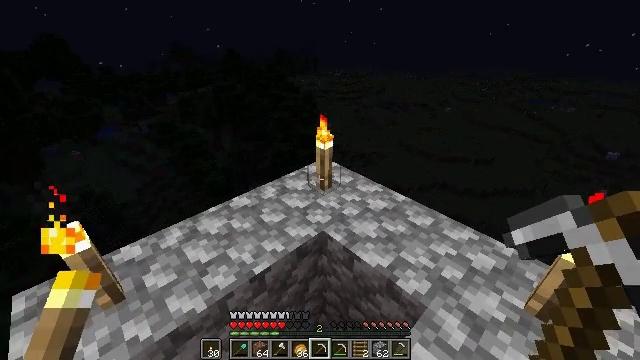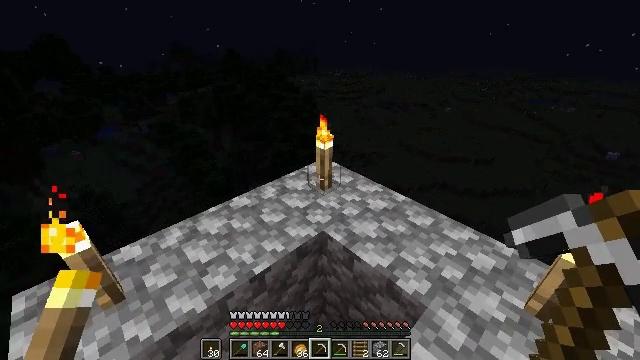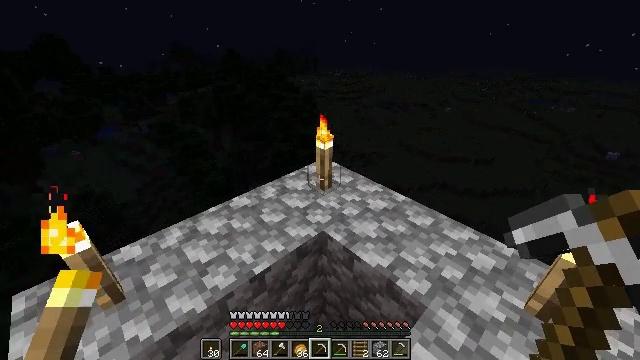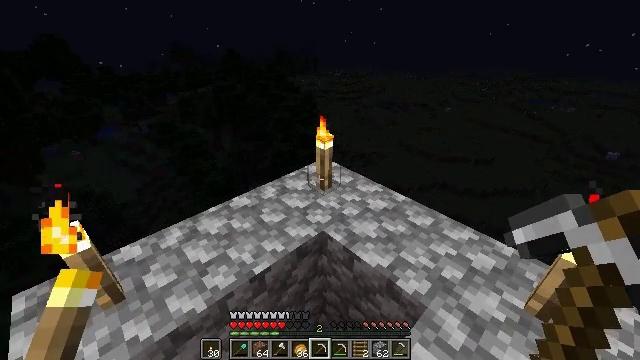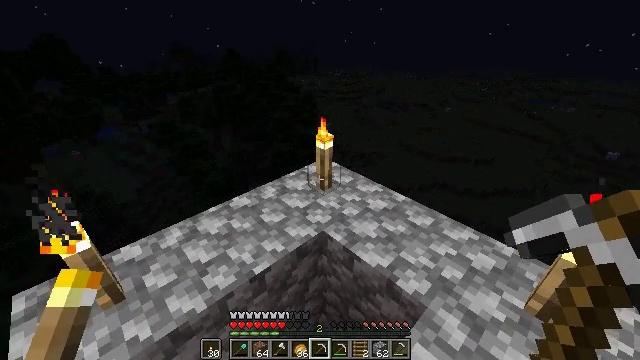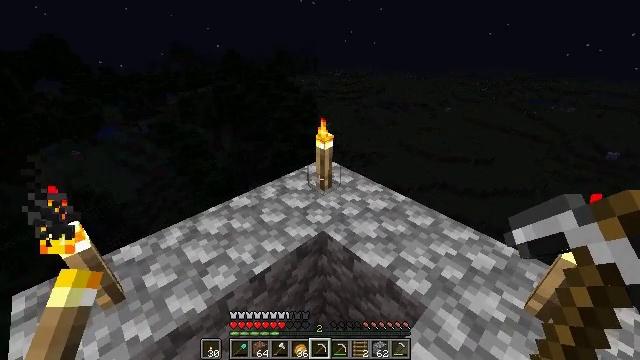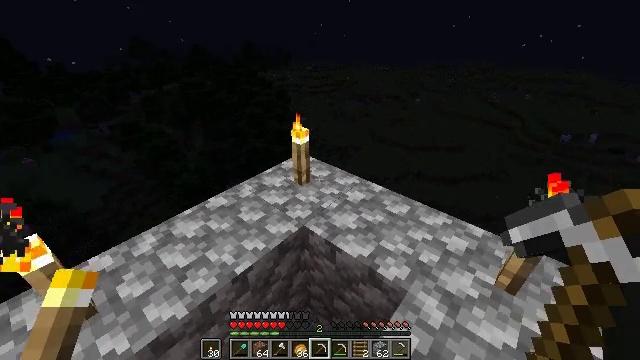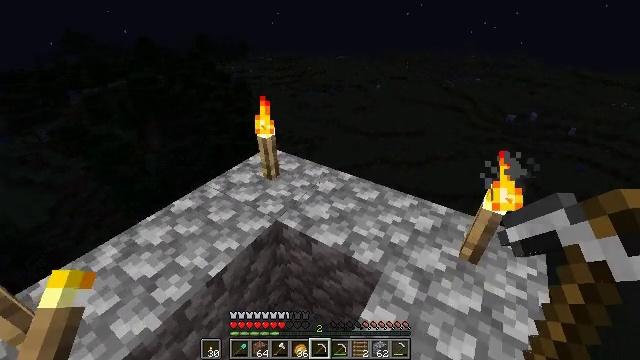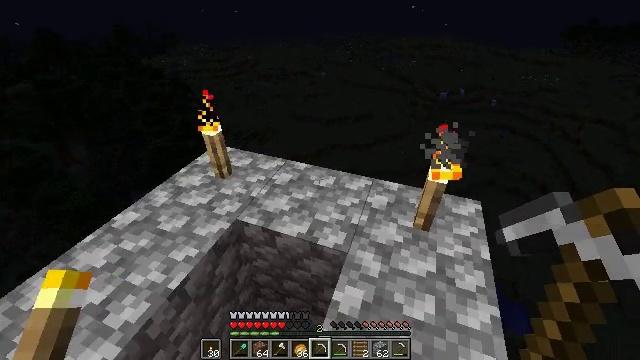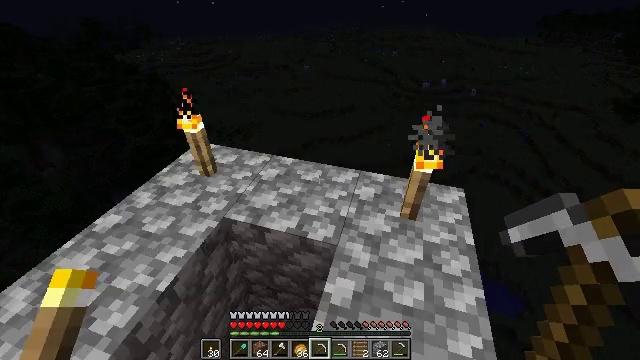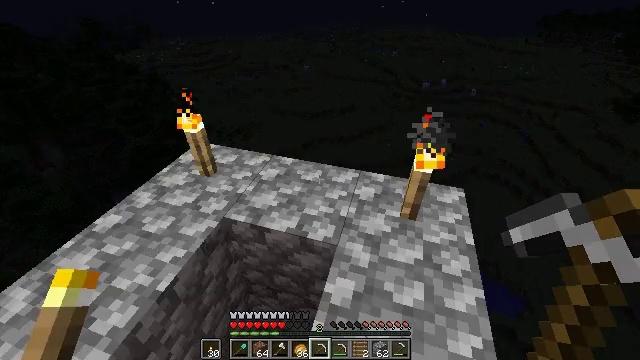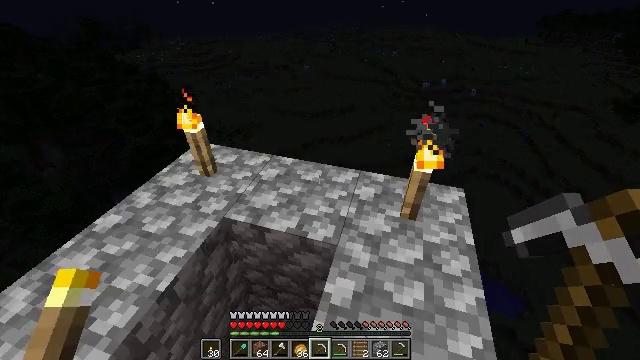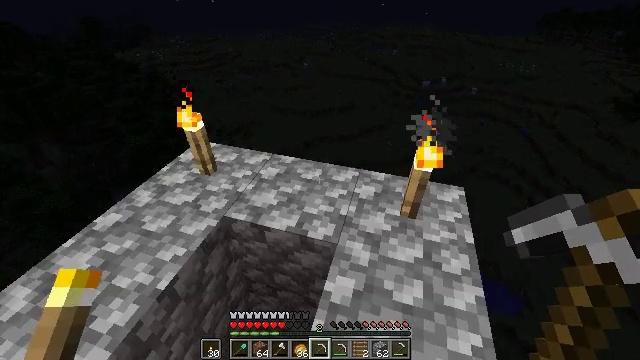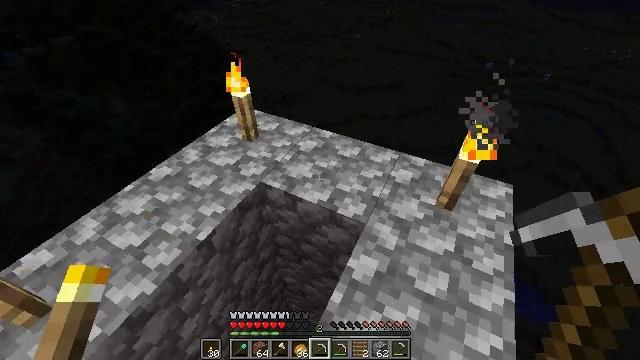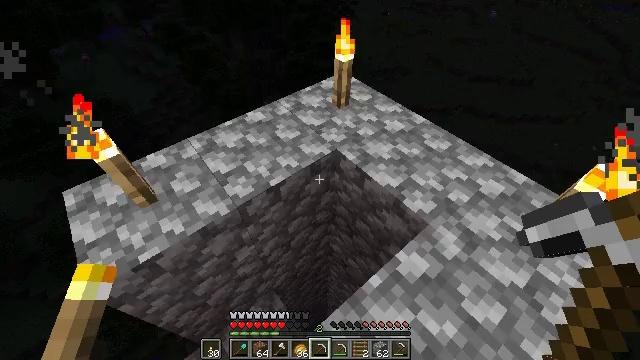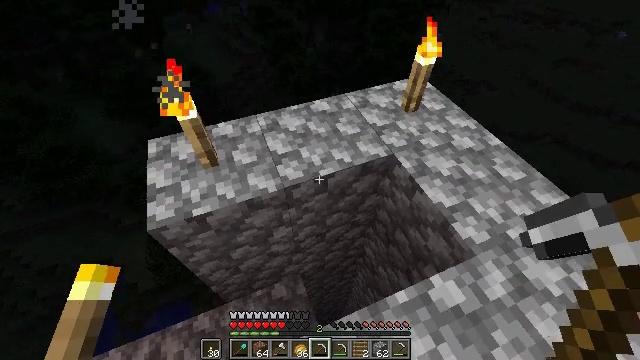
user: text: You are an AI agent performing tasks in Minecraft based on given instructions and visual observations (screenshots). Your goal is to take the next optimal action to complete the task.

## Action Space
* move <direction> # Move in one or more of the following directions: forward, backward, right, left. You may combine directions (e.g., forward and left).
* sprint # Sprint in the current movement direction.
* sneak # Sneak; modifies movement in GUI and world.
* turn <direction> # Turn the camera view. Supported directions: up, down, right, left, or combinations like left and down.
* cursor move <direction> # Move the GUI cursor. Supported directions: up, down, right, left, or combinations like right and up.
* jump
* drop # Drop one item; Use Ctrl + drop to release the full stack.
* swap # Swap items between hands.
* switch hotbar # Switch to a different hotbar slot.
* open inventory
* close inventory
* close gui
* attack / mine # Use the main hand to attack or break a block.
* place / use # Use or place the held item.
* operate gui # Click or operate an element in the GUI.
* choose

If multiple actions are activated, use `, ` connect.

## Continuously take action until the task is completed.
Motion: motion action
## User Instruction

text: Attack the torch to pick it up.
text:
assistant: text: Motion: no_op
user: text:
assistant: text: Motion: no_op
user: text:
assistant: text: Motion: no_op
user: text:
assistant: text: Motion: no_op
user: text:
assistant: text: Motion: no_op
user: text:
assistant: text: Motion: turn right and down
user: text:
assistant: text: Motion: turn right and down
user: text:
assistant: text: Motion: turn right and down
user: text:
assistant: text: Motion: turn right and down
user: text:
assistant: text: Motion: no_op
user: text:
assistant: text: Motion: no_op
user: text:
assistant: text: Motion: no_op
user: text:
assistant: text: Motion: turn left and down
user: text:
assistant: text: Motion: turn left and down
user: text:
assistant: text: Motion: turn left and down
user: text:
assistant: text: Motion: turn left
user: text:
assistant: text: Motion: no_op
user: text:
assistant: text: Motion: no_op
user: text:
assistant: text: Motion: no_op
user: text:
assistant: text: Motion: no_op
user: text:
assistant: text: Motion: no_op
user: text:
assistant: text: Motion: no_op
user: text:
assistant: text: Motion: no_op
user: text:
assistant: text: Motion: no_op
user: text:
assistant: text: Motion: no_op
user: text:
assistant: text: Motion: no_op
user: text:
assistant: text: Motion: no_op
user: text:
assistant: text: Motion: no_op
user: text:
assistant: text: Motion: no_op
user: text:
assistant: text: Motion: no_op